Interaction volume radius: 5 \u00c5
Interaction volume height: 20 \u00c5
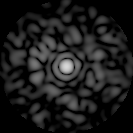
Disorder parameter: 0.8287